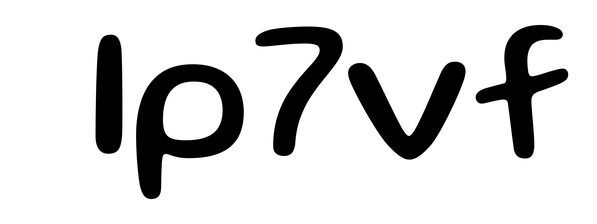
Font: Gluten_Regular